Question: I have:
'''
Font[] fonts =
java.awt.GraphicsEnvironment.getLocalGraphicsEnvironment().getAllFonts();
'''
which I then want to render in a JComboBox with a custom renderer however I'm finding that some fonts don't render at all, or just look beyond terrible. Some also take like 100-200 pixels of height in the JComboBox, some weird fonts that I'm not at all familiar with. So for example the 4th item is unreadable and the 5th (the selected one in blue) is huge and displays no characters even if you scroll down.

The best articles I found are:
- <URL>
but the second is really just how to check for a particular character and not terrible rendering overall.
I've also tried 'getAvailableFontFamilyNames()', and although this reduces the list, several badly rendered fonts still appear in the JComboBox. By badly rendered I mean invisible with tons of height. So trying 'canDisplay('a')' or something like that also doesn't work because it still returns true;
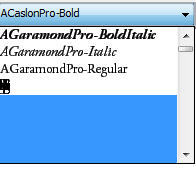
Answer: there's no metric for "looking horrible", but you could draw the string you want into some off-screen buffer and see the rectangle size the string "occupies" under each font.
see <URL> for how to do it.
this way you could render the same string with all fonts and thow out the ones that produce too small or too-large "rectangles" - that should do away with all those fonts that currently mess up your ui.